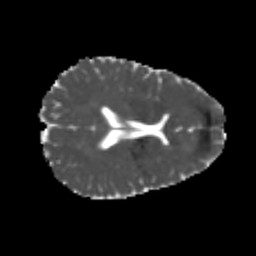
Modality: MD
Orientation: axial
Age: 24
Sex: female
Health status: healthy
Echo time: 0.074 s